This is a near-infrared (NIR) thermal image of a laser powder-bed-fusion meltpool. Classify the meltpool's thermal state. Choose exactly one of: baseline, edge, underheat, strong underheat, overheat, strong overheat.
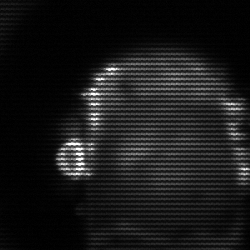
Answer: baseline